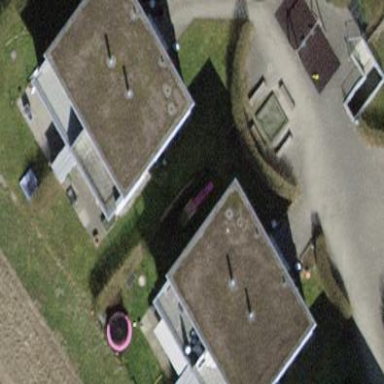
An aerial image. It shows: Building with flat roof.